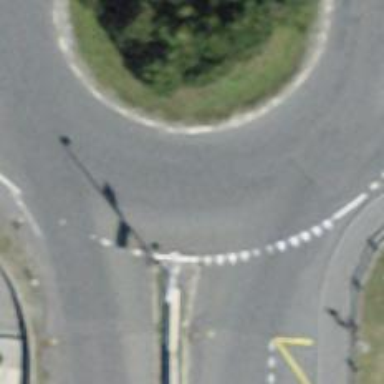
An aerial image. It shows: Primary highway with concrete surface leading to roundabout.